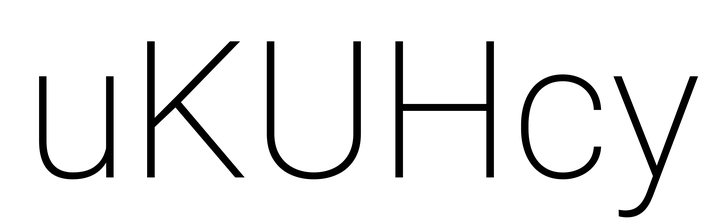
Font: Roboto_ExtraLight